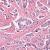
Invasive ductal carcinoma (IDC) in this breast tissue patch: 1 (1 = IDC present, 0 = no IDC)